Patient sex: M
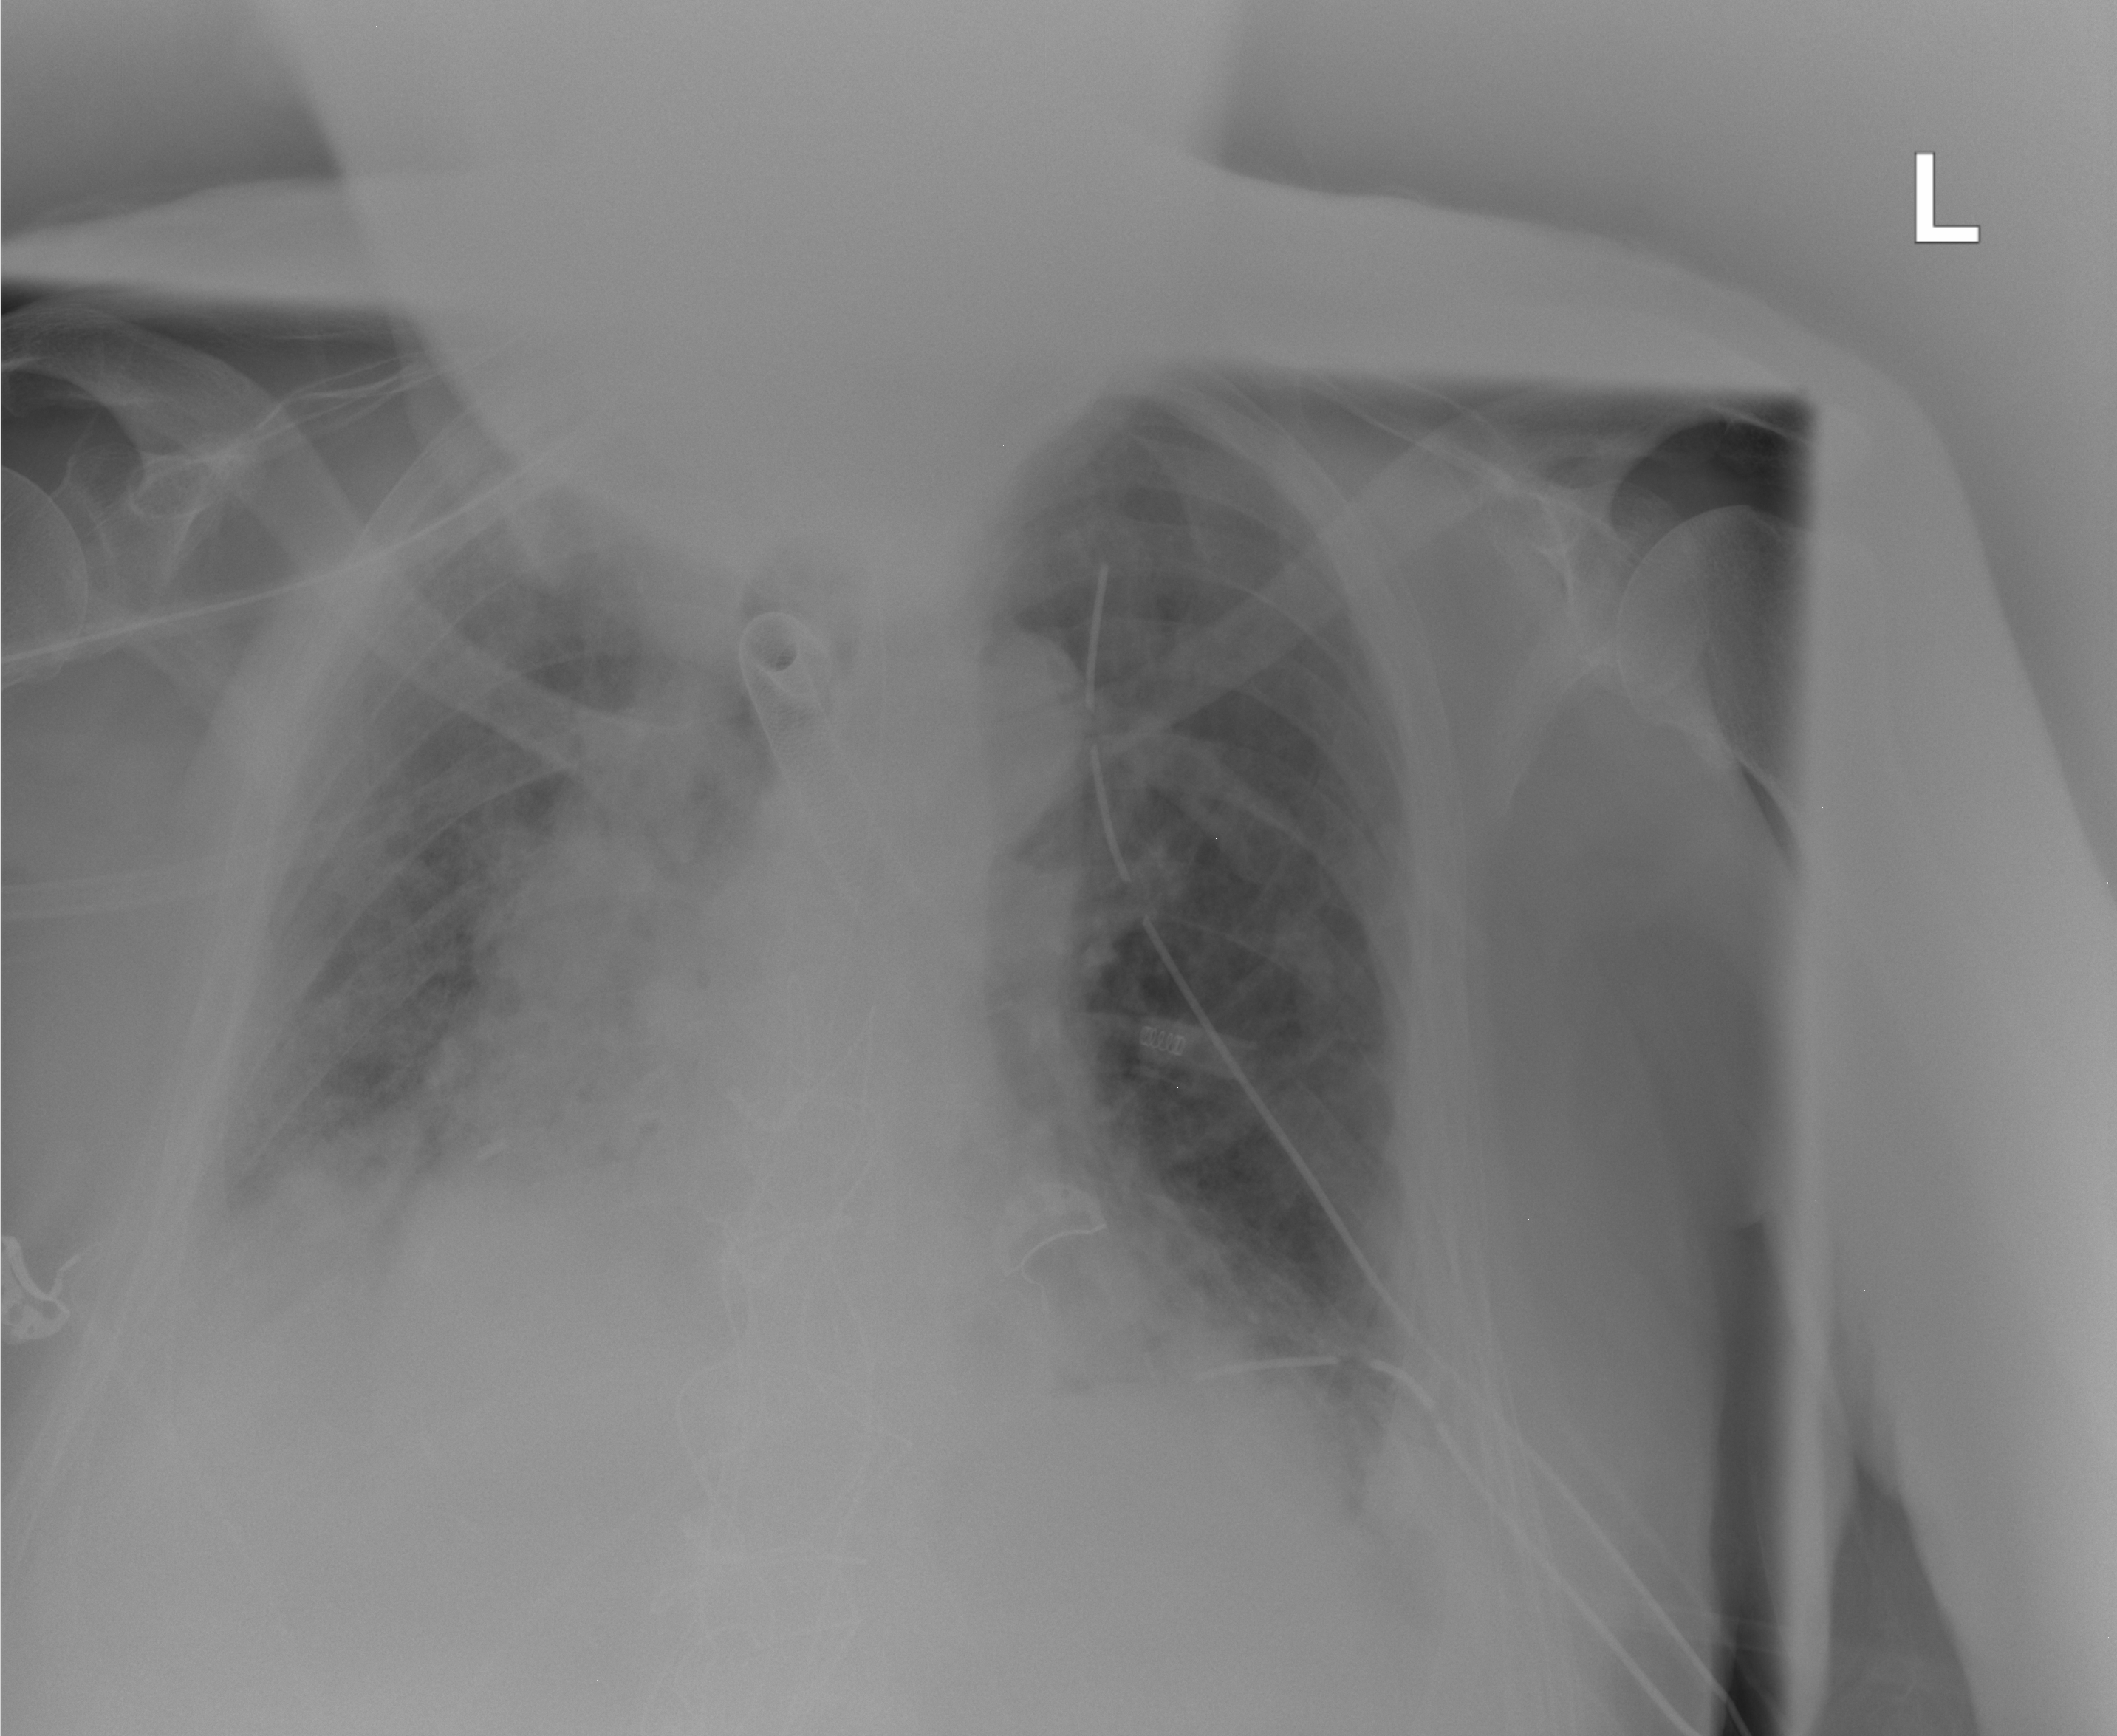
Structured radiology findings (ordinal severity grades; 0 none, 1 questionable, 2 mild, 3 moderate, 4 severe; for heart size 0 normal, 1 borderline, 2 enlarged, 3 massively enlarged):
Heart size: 2
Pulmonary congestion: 2
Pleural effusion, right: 2
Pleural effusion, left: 2
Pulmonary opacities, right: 4
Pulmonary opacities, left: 0
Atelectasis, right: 2
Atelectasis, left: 2